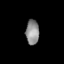
Tissue: lung
Cell type: Epithelial cells
Senescence score: 0.2356
Nuclear area (px): 323
Mean DAPI intensity: 139.907